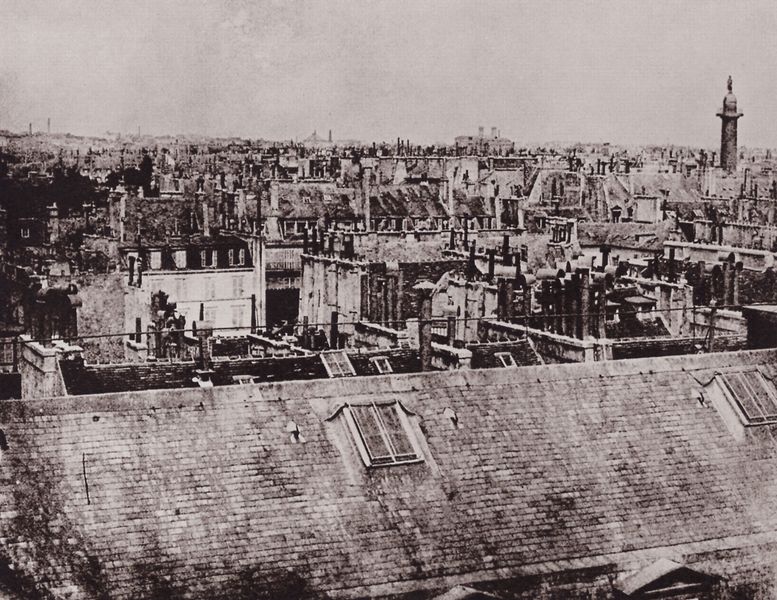
Titel: Dächer von Paris, mit Blick auf die Vendôme-Säule
Künstler: Hippolyte Bayard
Schlagwörter: dunkel, himmel, schatten, weiß, bäume, kirchturm, landschaft, stadt, braun, fenster, frankreich, grau, hell, licht, paris, schwarz, straße, säule, ausblick, blick, dach, gebäude, haus, alt, spitze, weit, ferne, horizont, häuser, hügel, weite, kirche, england, dachziegel, kamin, kamine, schornstein, turm, statue, aussicht, ansicht, gasse, dächer, giebel, schornsteine, ziegel, industrie, kuppel, krieg, geländer, skyline, zinnen, foto, fotografie, grossstadt, luftaufnahme, photographie, schlote, stadtansicht, glockenturm, türme, dachfenster, denkmal, gassen, gauben, schwarz weiss, ruinen, rom, photo, sims, ziegeln, urban, ziegeldach, maste, london, längs, fot, schindeln, monument, dachluke, leitungen, satteldach, übersicht, urbanistik, überblick, schäden, einwohner, dachfesnter, verblasst, arten, dachlandschaft, dachgarteng, dachkant, dächerlandschaft, kmine, stadtansciht, undustrie, vendome, vendome säule, über den dächern, industireanlage, wenig himmel, dach im vordergrund, ziegenl, jahhundert, dächerfront